Question:
^This is my database table with a variable in the 'firstCheck' a operator in the 'comparison' and the value in the 'secondCheck'.
'''
//some code here where I fetch everything
if ($event0FirstCheck . $event0Operator . $event0SecondCheck) {
$output .= $event0output;
} else if ($event1FirstCheck . $event1Operator . $event1SecondCheck) {
$output .= $event1output;
} else {
$output .= "something went wrong...";
}
'''
If I echo the IF then this is the output: $gold>=100
and if I echo the ELSE IF then this is the output: $gold<100
the good thing is that it can read the variable from the database but not the operator,
and my question is: is it possible to put operators in a database and when I fetch them use them as a operator?
please dont come up with 'you dont have to put operators in databases at all'
I just want know if it is possible.
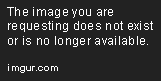
Answer: This can be done yes, but not without your regular conditional statements but by creating your own class or function.
'''
function condition($var1, $op, $var2) {
switch ($op) {
case "=": return $var1 == $var2;
case "!=": return $var1 != $var2;
case ">=": return $var1 >= $var2;
case "<=": return $var1 <= $var2;
case ">": return $var1 > $var2;
case "<": return $var1 < $var2;
default: return true;
}
}
if (condition($event0FirstCheck, $event0Operator, $event0SecondCheck)) {
$output .= $event0FirstCheck.$event0Operator.$event0SecondCheck;
} else if (condition($event1FirstCheck, $event1Operator, $event1SecondCheck)) {
$output .= $event1FirstCheck.$event1Operator.$event1SecondCheck;
} else {
$output .= "something went wrong...";
}
'''
You can also use 'eval()', but this is a very dangerous method. If there happens to be any destructive php code in that database you are in big trouble ;)
<URL>
'''
$a1 = '$gold';
$b1 = 150;
$com1 = ">=";
$a2 = '$gold';
$b2 = 150;
$com2 = "<";
$gold = 100;
$str = 'if('.$a1.' '.$com1.' '.$b1.'){echo "'.$a1.' '.$com1.' '.$b1.'";}elseif('.$a2.' '.$com2.' '.$b2.'){echo "'.$a2.' '.$com2.' '.$b2.'";}else{echo "something is wrong...";}';
eval($str);
'''